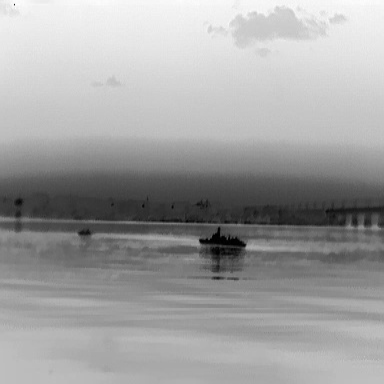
There are two objects shown in the infrared image, including a warship, and a canoe.